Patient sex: M
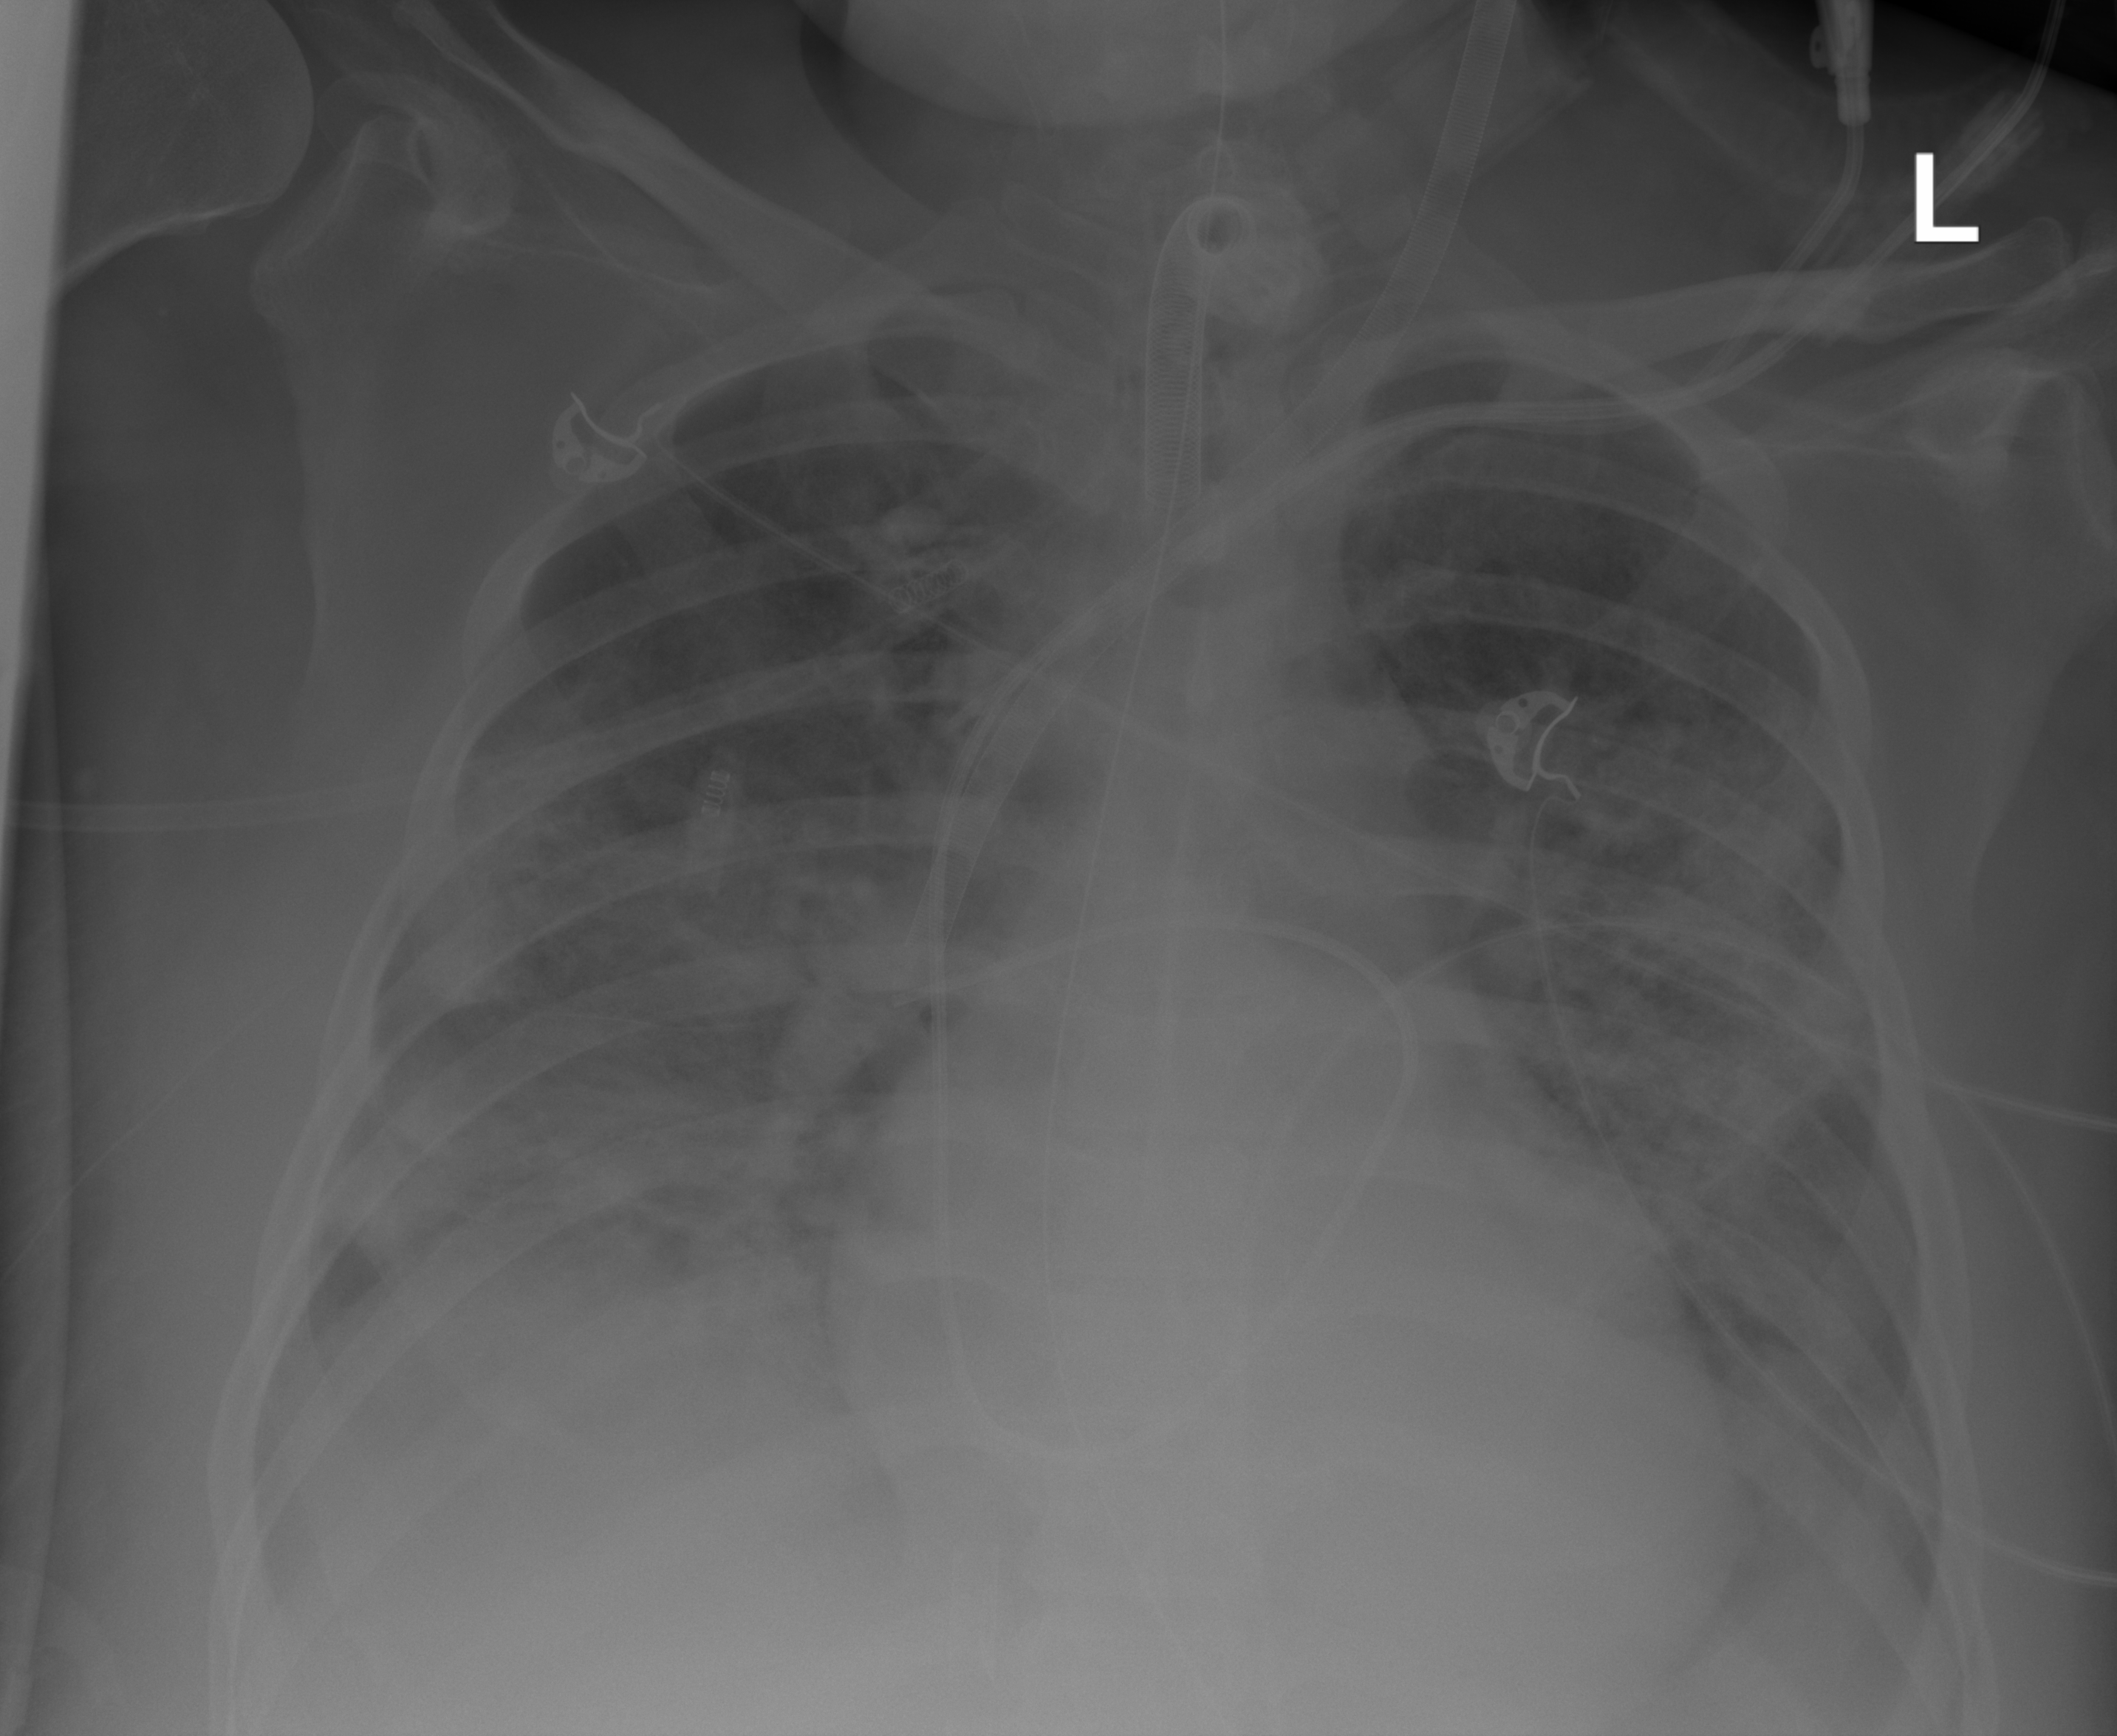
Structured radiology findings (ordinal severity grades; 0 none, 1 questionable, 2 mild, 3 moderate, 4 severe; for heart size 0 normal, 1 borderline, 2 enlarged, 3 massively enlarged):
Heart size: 1
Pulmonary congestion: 2
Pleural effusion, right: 3
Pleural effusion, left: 2
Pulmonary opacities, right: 4
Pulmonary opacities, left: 3
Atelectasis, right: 4
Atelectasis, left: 3